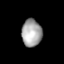
Tissue: lung
Cell type: T cells
Senescence score: 0.5748
Nuclear area (px): 541
Mean DAPI intensity: 164.518